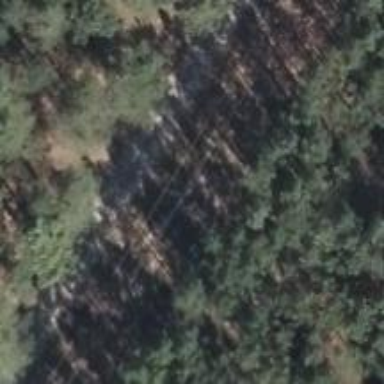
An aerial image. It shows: Power pole.